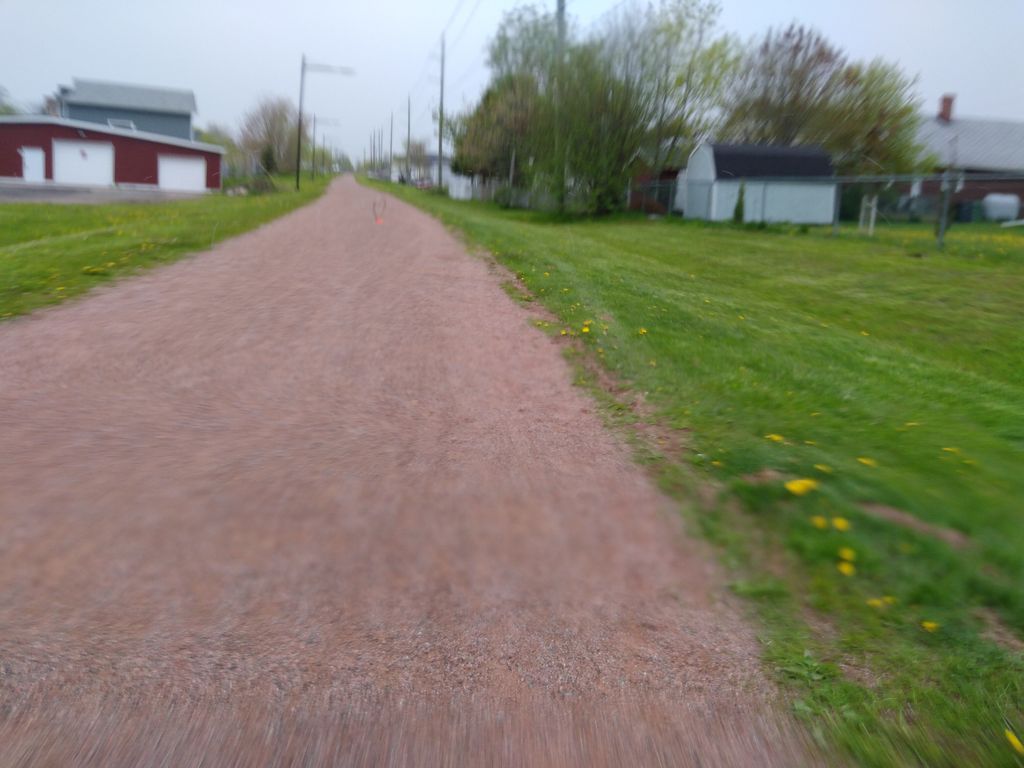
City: charlottetown